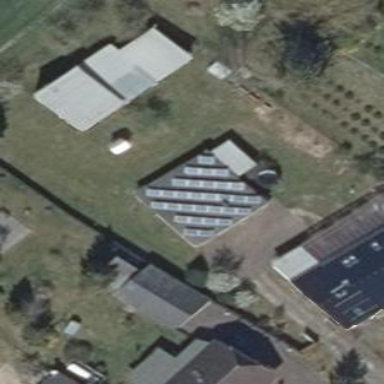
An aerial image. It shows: Building equipped with solar photovoltaic panel for generating electricity. The small installation is solar power generator.